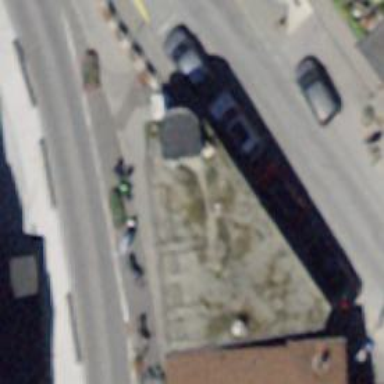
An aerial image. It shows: Bar.